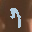
Label: 7